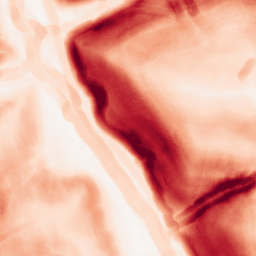
Category: morphological
Decomposition family: morphological_gradient
Decomposition parameters: size: 7
shape: disk
Upsampling method: regularized
Upsampling parameters: scale: 4
lambda_reg: 0.01
Upsampling scale: 4